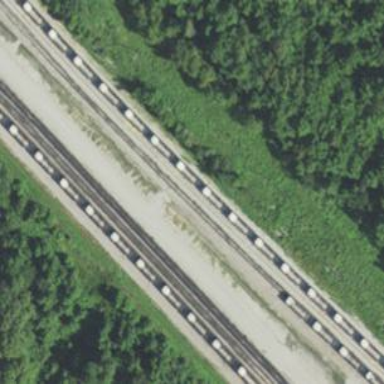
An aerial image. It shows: Rail spur service.